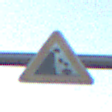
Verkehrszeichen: SteinschlagLinks
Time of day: SunriseSunset
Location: Outdoor (Nature)
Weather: Clear
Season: Winter
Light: Natural